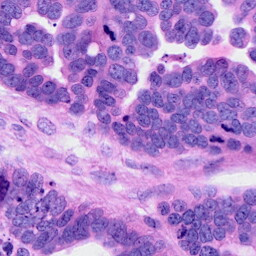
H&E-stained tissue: Ovarian